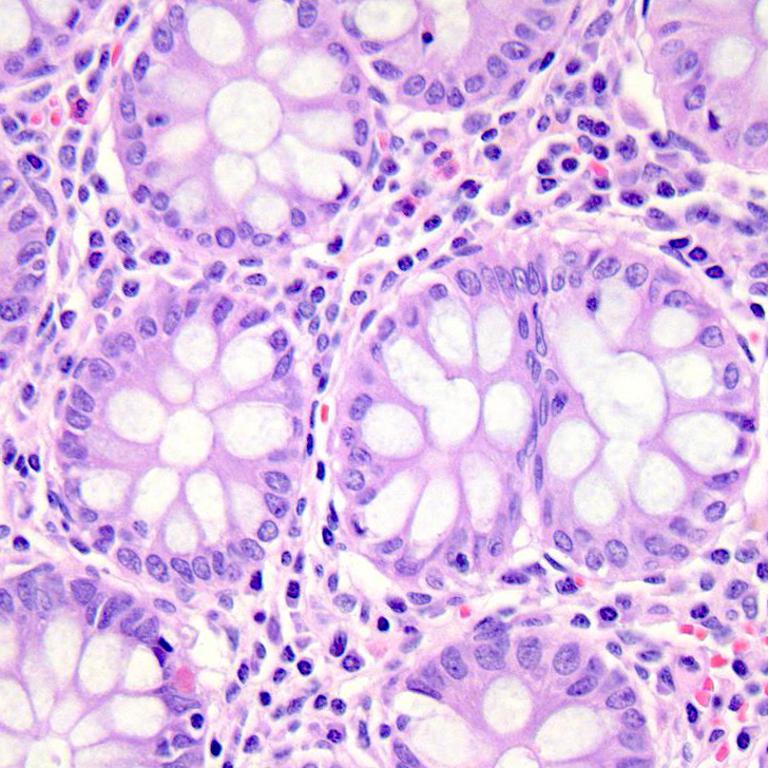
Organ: colon
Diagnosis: benign